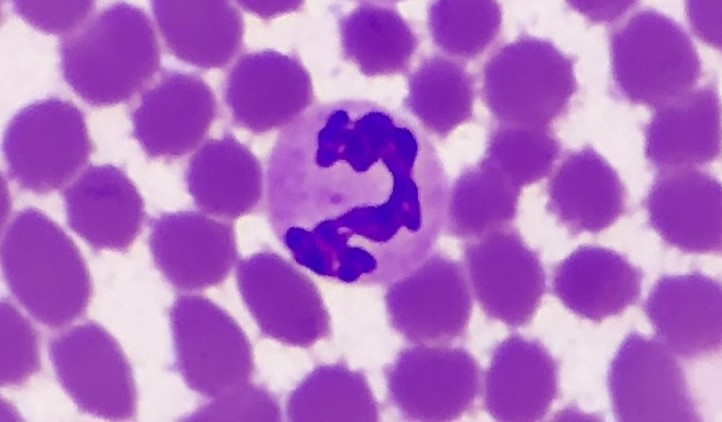
White blood cell type: Neutrophil